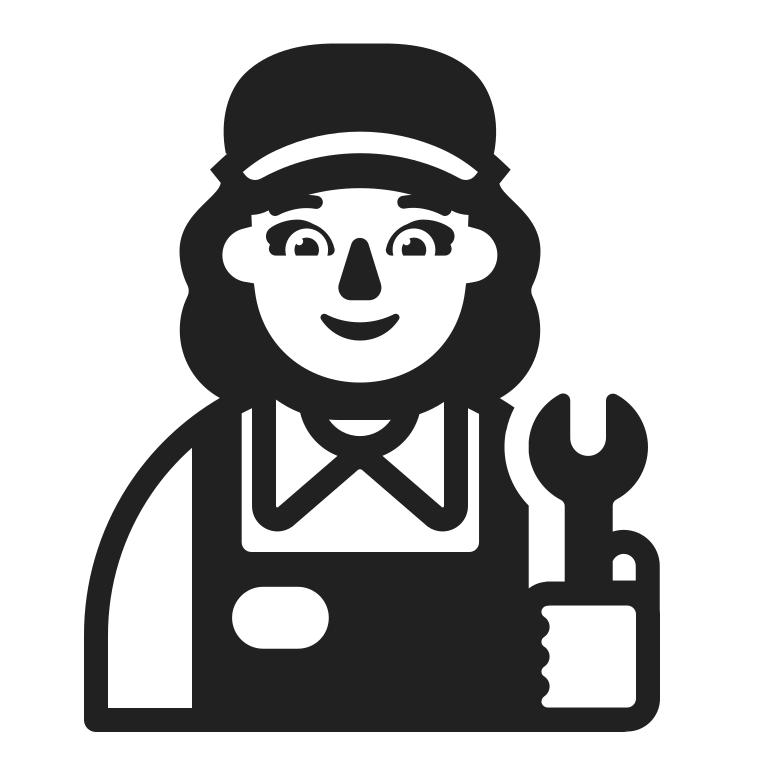
woman mechanic high contrast default